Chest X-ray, PA view. Patient: 36 years old, sex M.
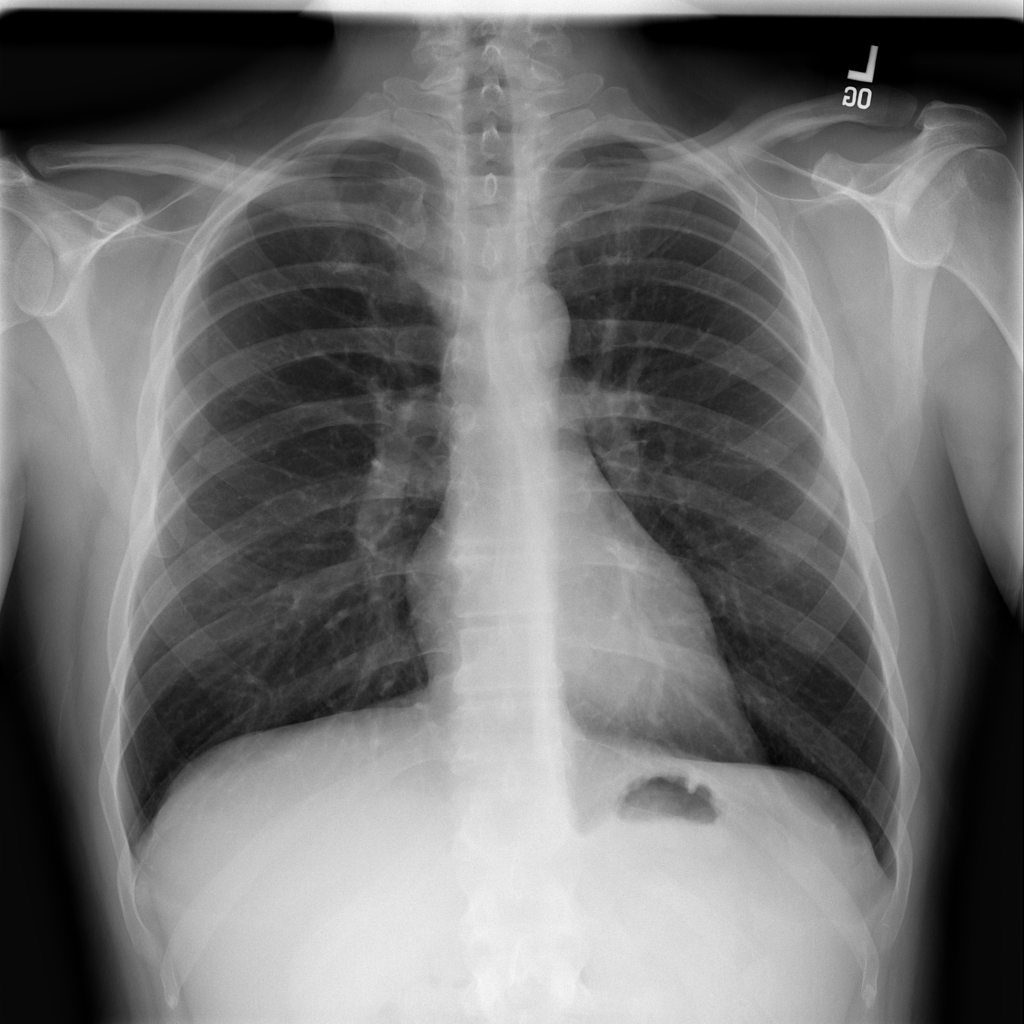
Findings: No Finding